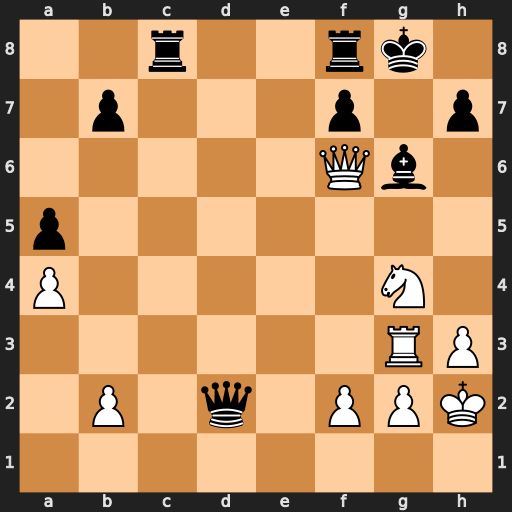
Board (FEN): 2r2rk1/1p3p1p/5Qb1/p7/P5N1/6RP/1P1q1PPK/8
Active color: w
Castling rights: -
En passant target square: -
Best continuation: f4 Qxf4 Qxf4